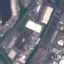
Land use / land cover: Industrial